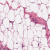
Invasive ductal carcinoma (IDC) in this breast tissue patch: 0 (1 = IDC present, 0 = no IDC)